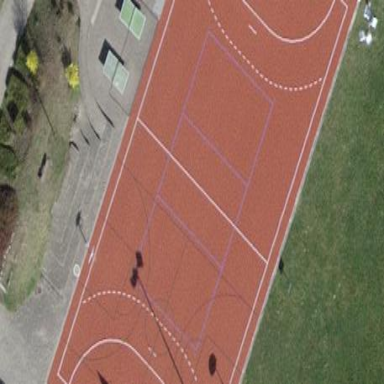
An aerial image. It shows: Basketball court on leisure land pitch.